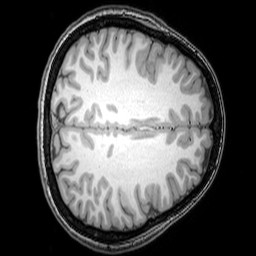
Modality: T1w
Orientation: axial
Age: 22
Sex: female
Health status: healthy
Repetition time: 0.081 s
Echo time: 0.037 s